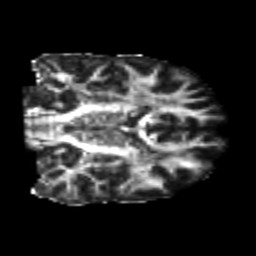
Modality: FA
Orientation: coronal
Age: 21
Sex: male
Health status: healthy
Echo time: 0.074 s